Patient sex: M
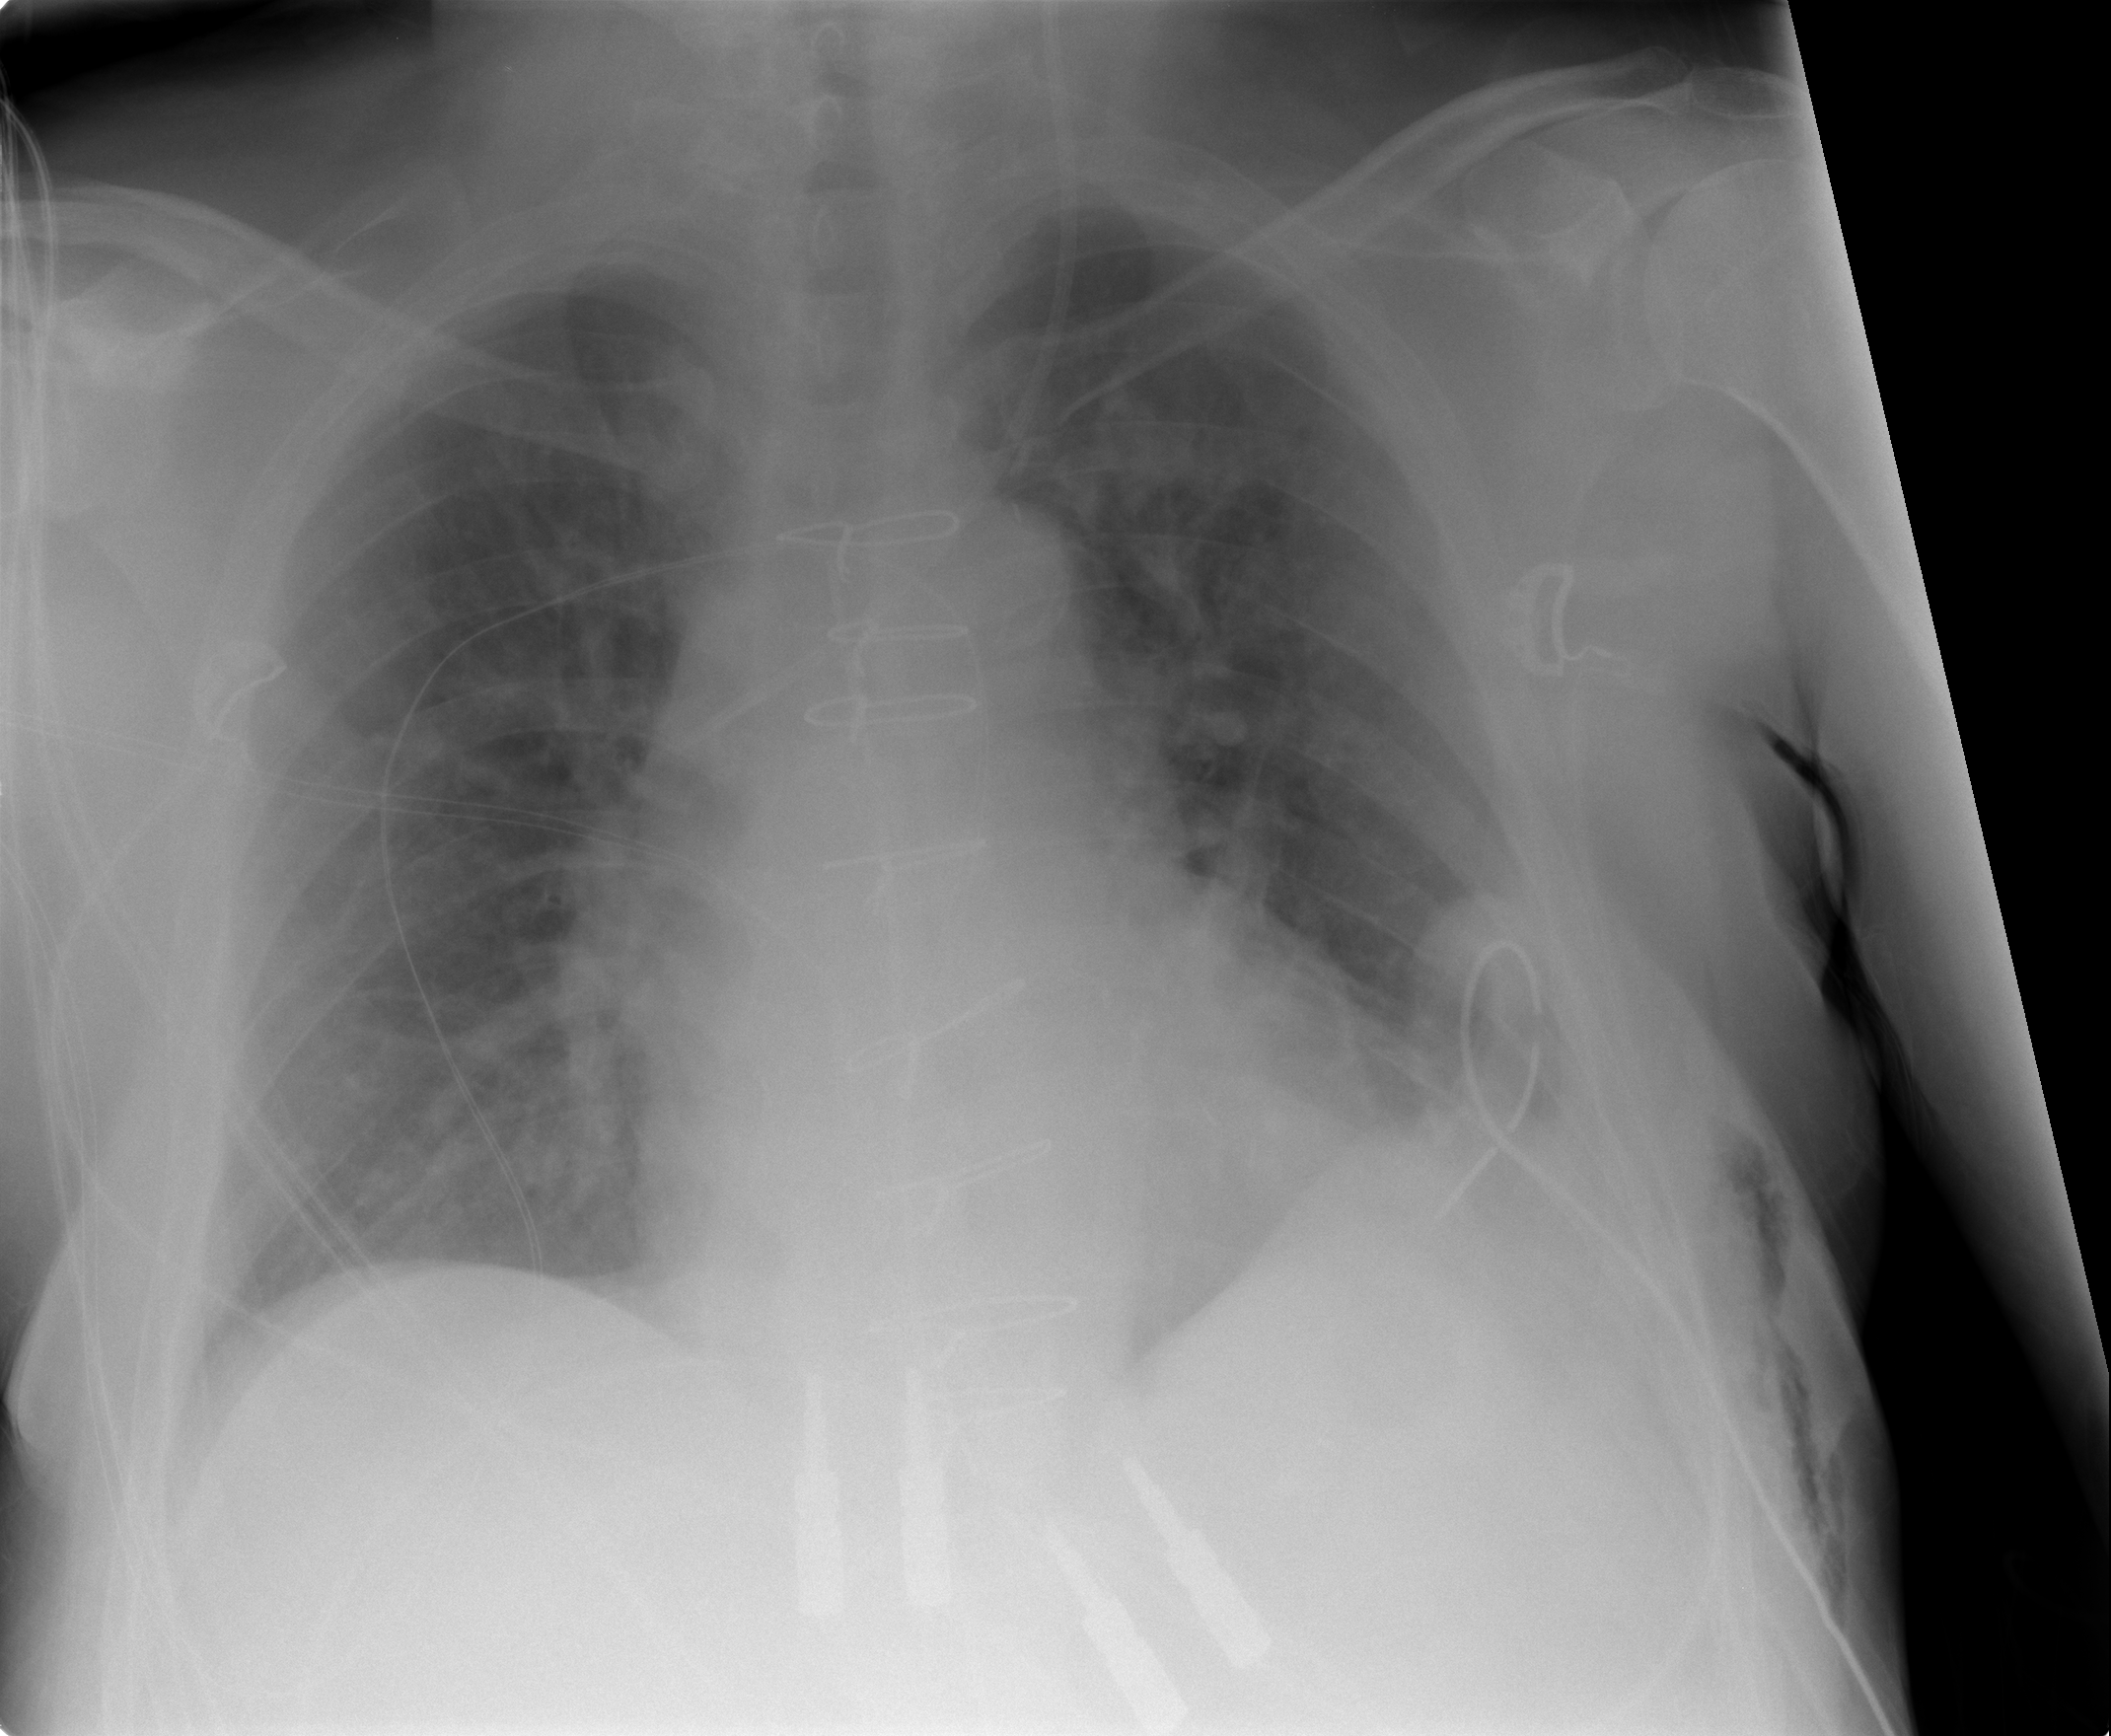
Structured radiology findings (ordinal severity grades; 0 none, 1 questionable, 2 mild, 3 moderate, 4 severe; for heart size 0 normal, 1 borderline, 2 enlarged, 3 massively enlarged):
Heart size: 2
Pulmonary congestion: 0
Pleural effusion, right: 0
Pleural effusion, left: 2
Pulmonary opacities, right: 0
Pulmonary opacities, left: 0
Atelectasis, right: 0
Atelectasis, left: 2